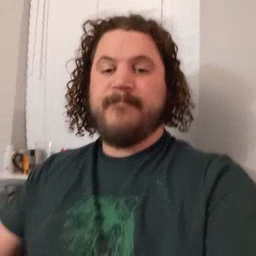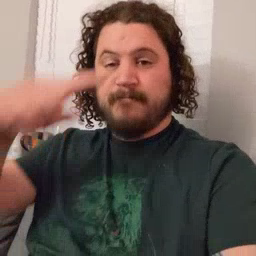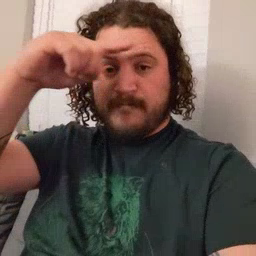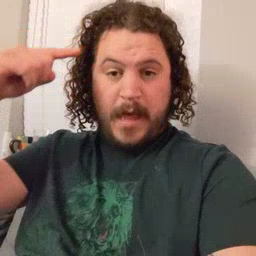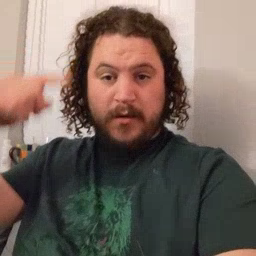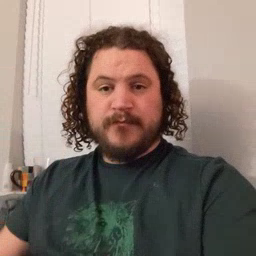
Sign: black